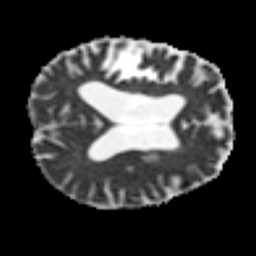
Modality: MD
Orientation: axial
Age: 56
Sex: male
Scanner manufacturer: siemens
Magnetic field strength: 3 T
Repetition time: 7.3 s
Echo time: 0.087 s